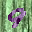
Label: 9